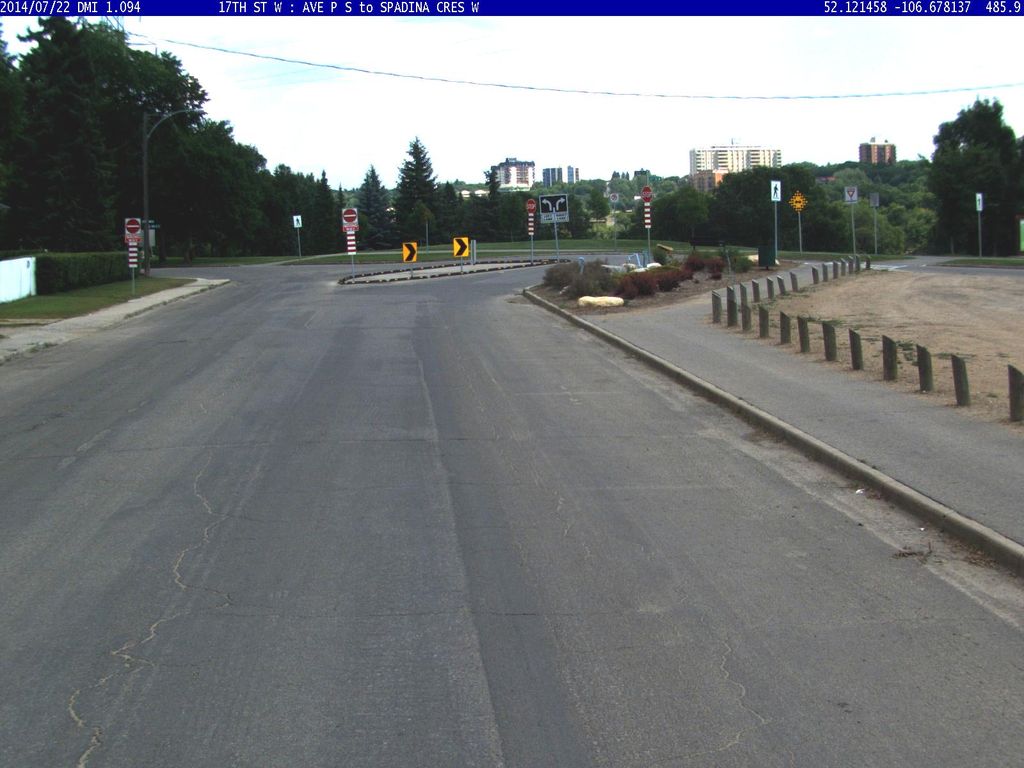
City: saskatoon